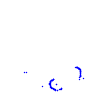
Particle: proton